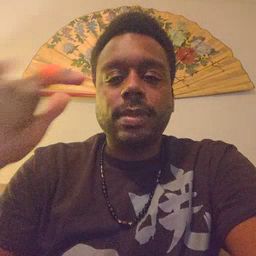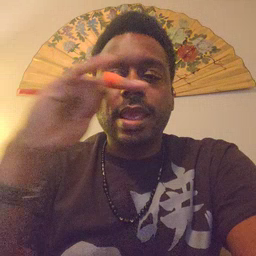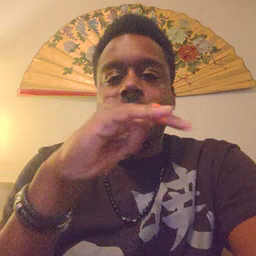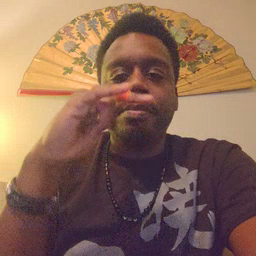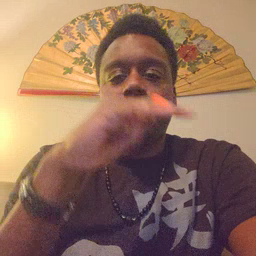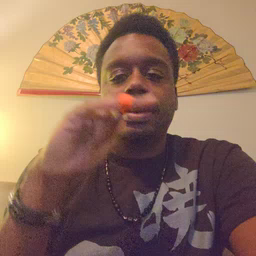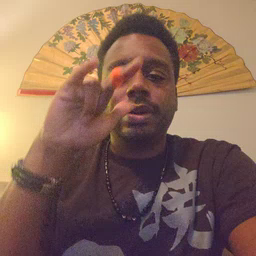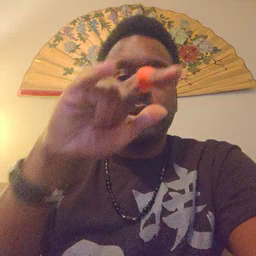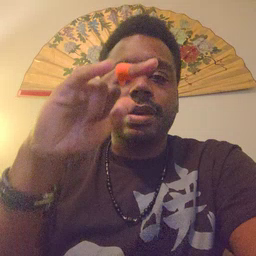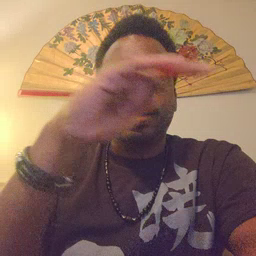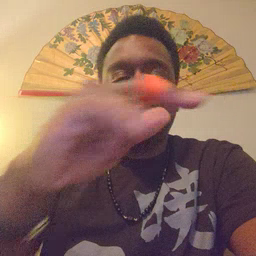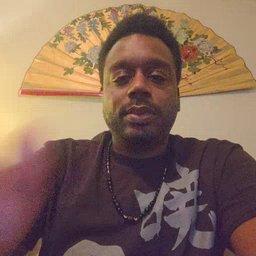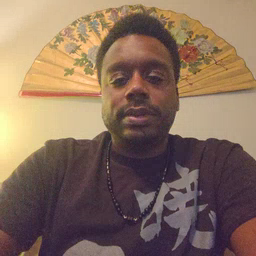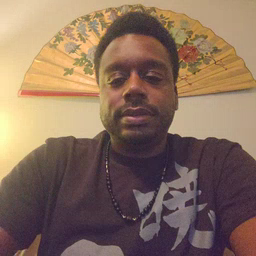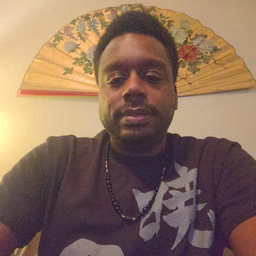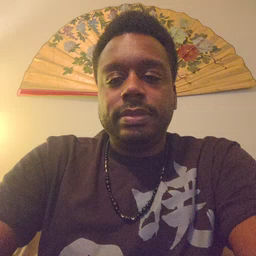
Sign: airplane